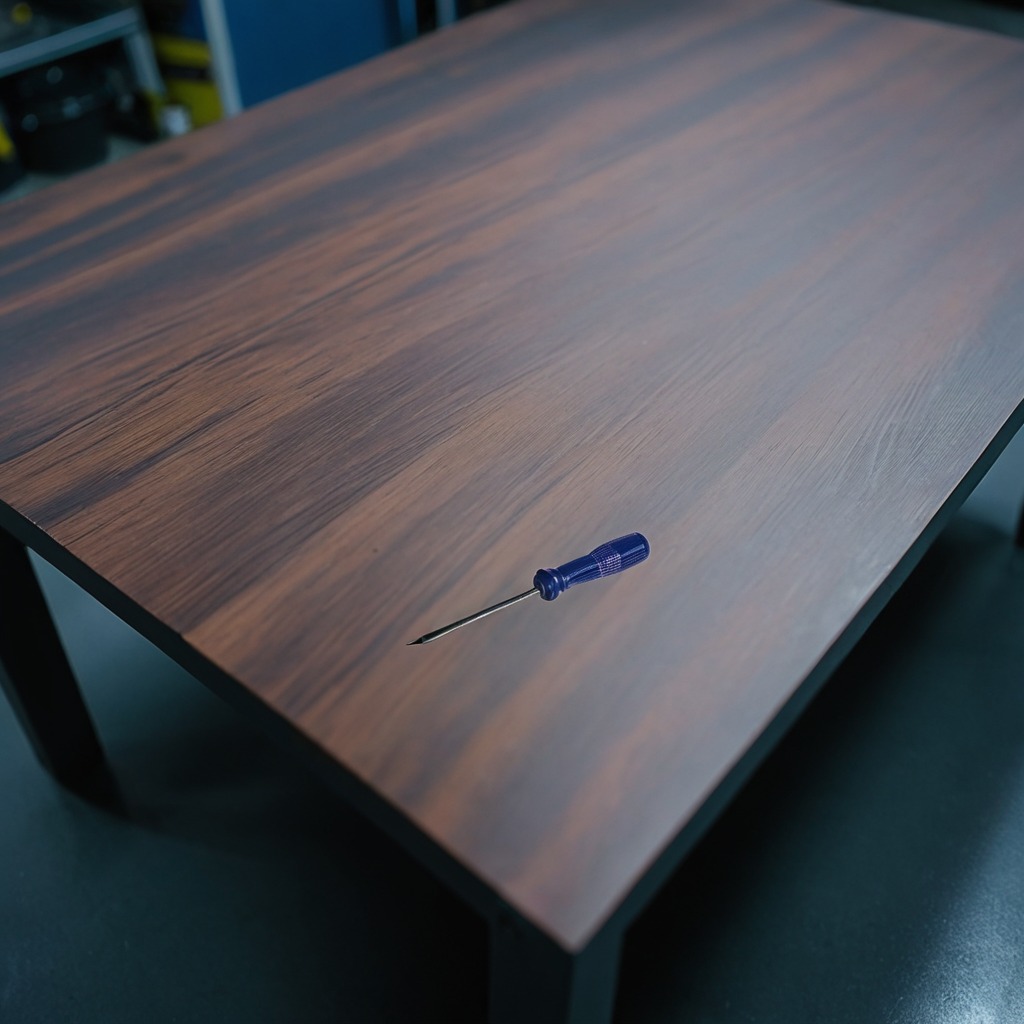
A screwdriver is lying on the old table in a small garage at twilight.